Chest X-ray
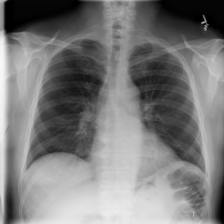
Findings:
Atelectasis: negative
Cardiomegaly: negative
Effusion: negative
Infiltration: negative
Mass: negative
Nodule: negative
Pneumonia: negative
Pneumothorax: negative
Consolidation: negative
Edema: negative
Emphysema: negative
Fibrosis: negative
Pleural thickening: negative
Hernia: negative